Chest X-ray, AP view. Patient: 46 years old, sex M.
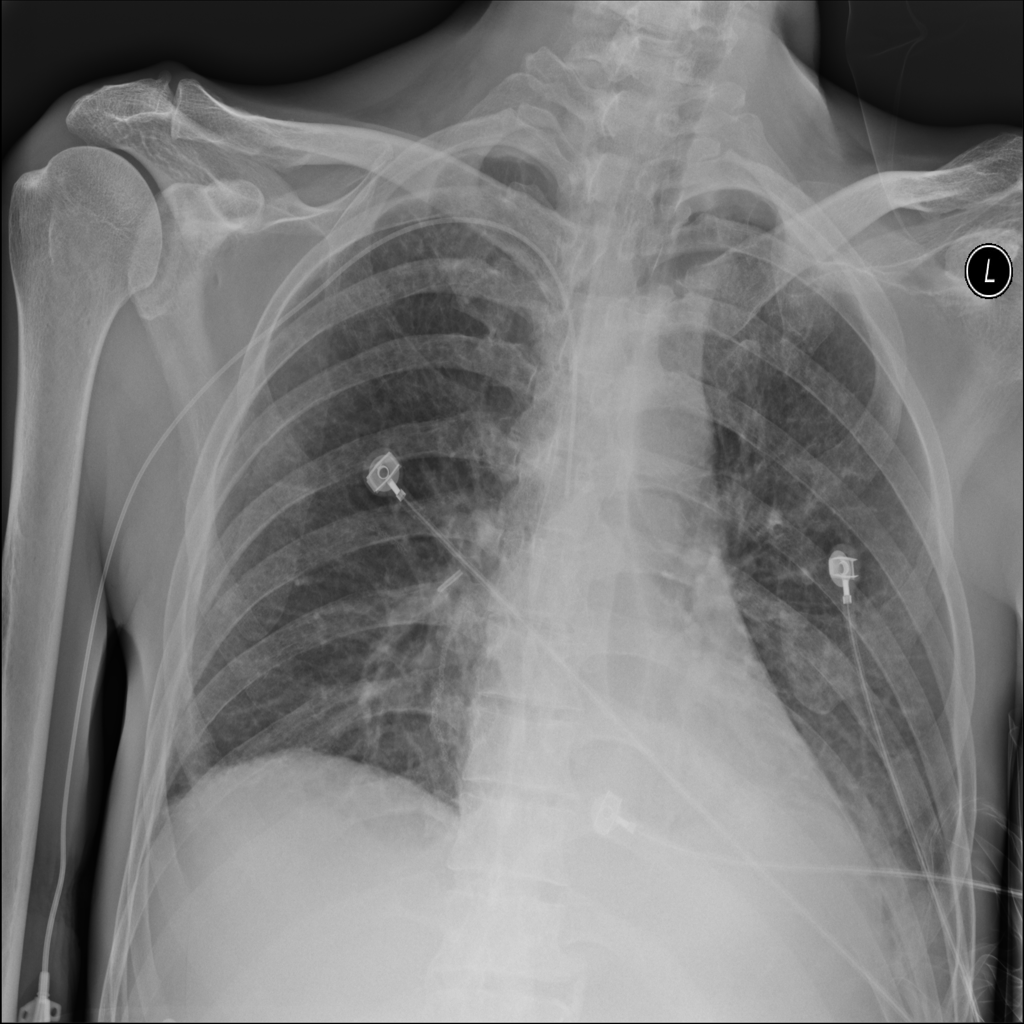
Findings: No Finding